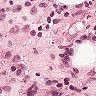
Metastatic tissue present: no